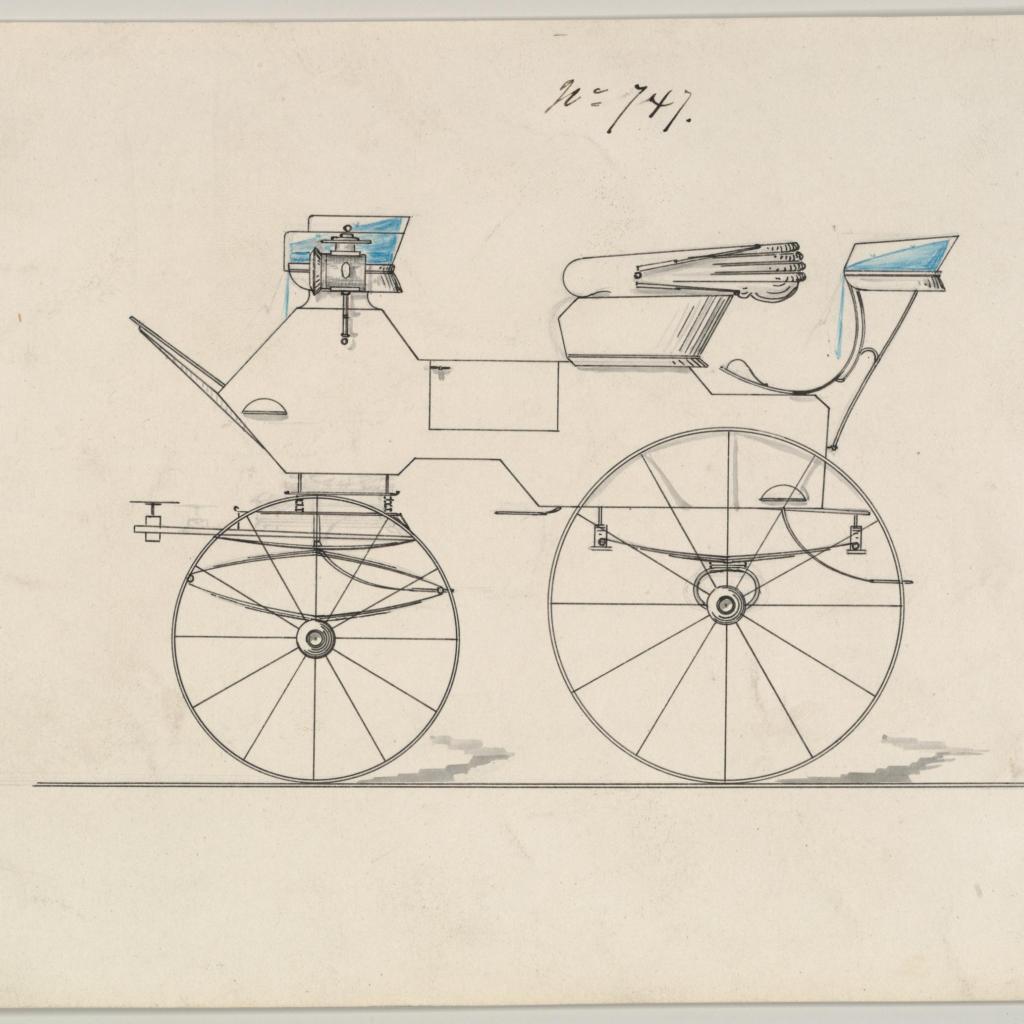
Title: Design for Drag, no. 747
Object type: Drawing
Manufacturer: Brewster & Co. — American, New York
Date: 1850–70
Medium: Pen and black ink, watercolor and gouache
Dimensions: sheet: 6 x 8 3/16 in. (15.2 x 20.8 cm)
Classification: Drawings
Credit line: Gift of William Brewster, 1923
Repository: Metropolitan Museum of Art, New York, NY